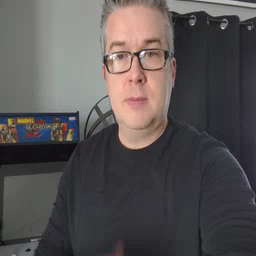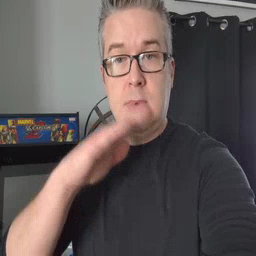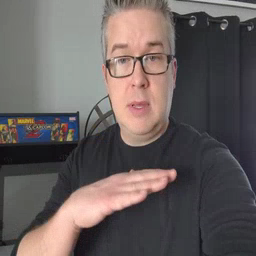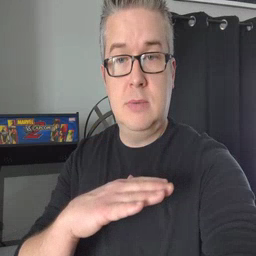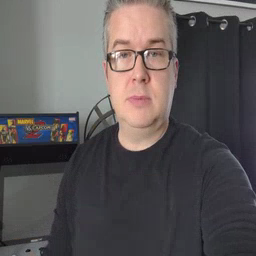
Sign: on